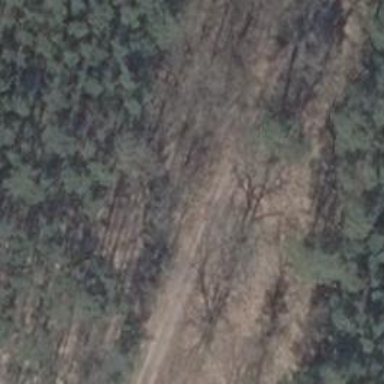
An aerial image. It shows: Service road with dirt surface.